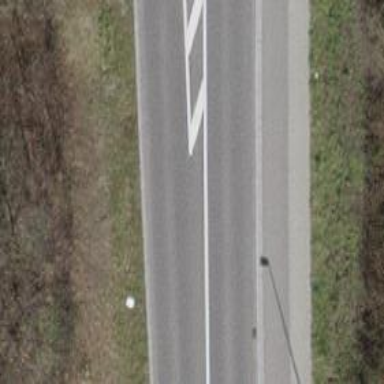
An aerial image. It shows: Primary highway with asphalt surface and separate sidewalk.